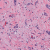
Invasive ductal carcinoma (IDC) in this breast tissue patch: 1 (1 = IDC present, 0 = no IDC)